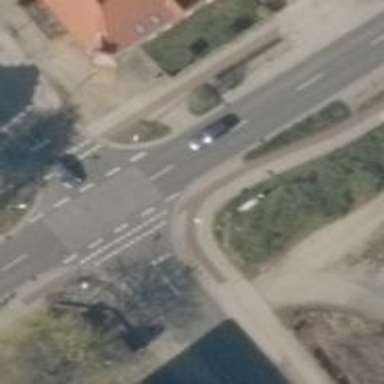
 and parallel parking on the right side."